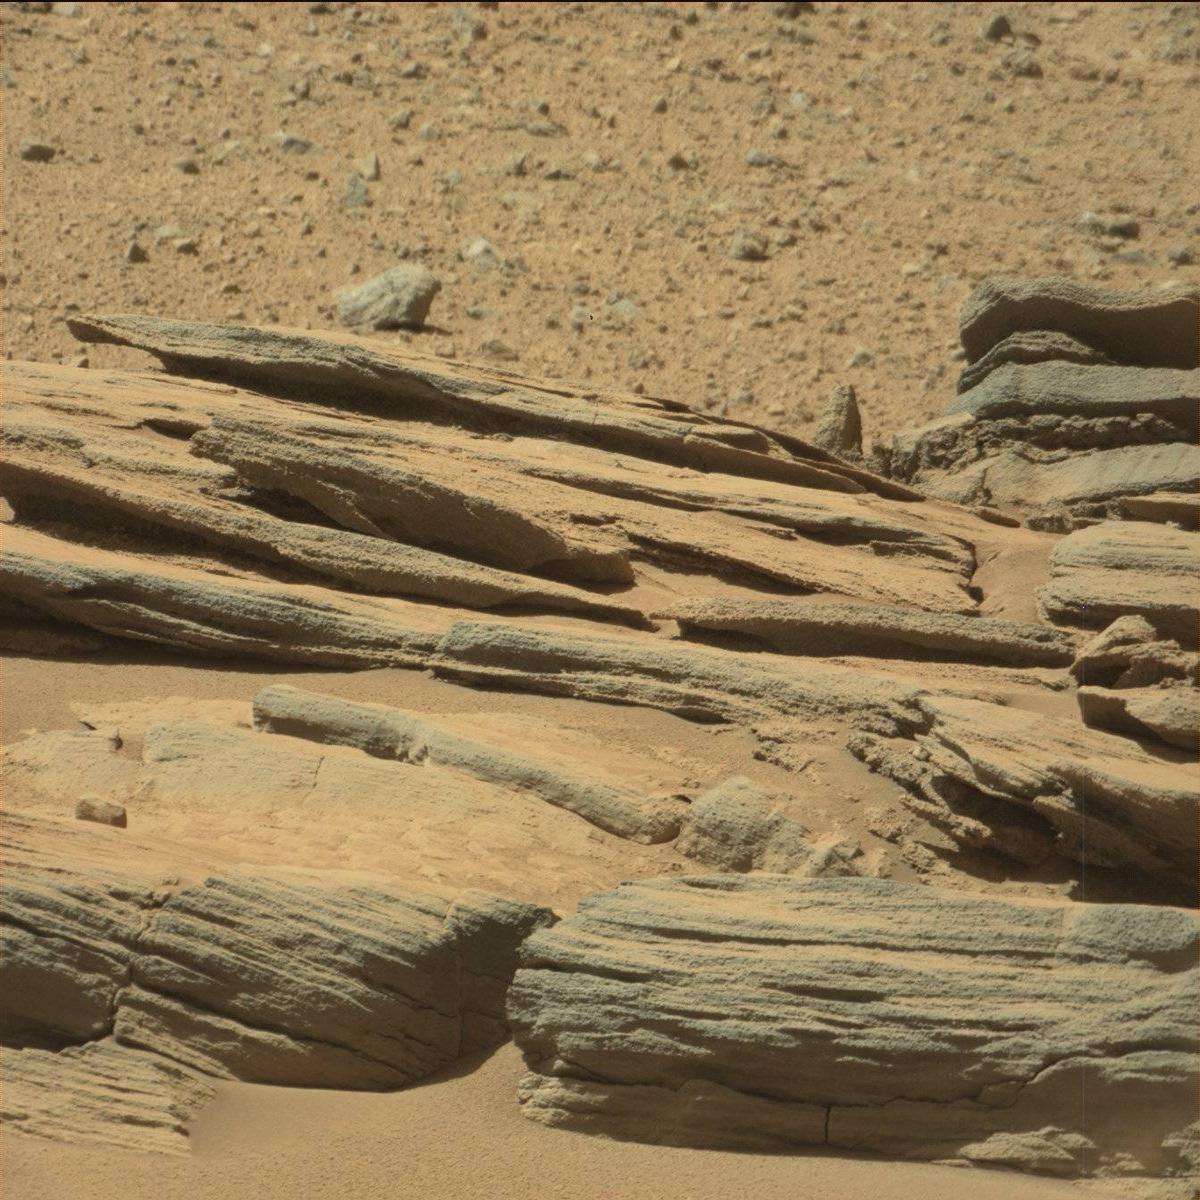
Terrain classes present: Bedrock, Sand / Soil